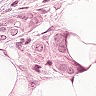
Metastatic tissue present: yes